Question: I have xib file.
In this xib I would like to create a lot of Cell for My App.
I have the same Left part in 'UITableViewCell', but right is different.
How I Can inheritance One Cell from another Cell, if both 'UITableViewCell' load from nib (one Nib or different)?

Thank you
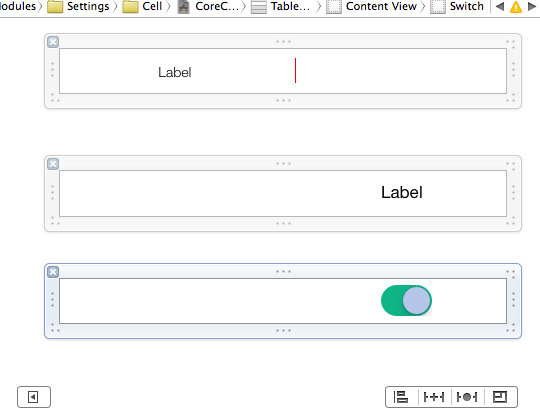
Answer: There is no concept of inheritance among NIB files. Your only option is to duplicate the original file and make the necessary changes.
Generally speaking, I use XIBs to layout the custom cell, set the class of the cell in the XIB to my custom class and go from there with it's implementation file.
However it's not possible (to my knowledge) to have a base XIB with you inherit from.
I think the cleanest approach would be to have a separate XIB for each Cell you design.On the implementation side, where you define the class files, you can use inheritance there.